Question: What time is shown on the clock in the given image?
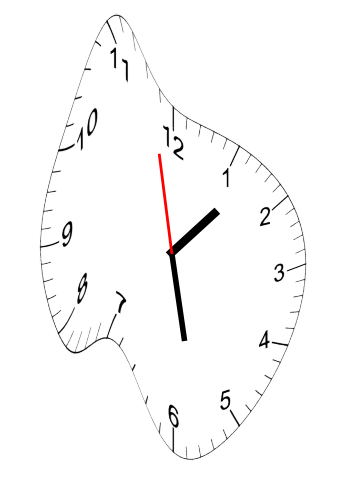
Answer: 01:27:58